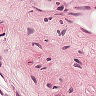
Metastatic tissue present: no